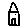
Label: house